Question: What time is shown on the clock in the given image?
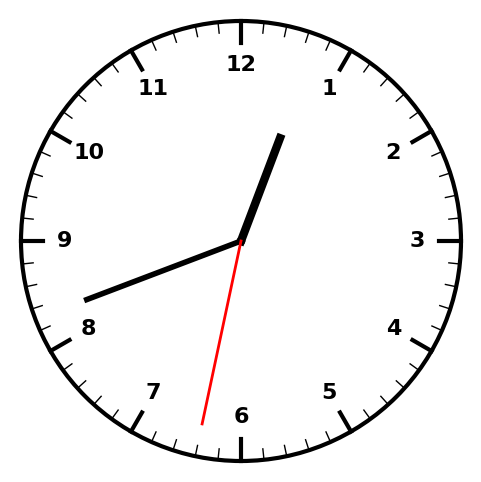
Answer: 12:41:32